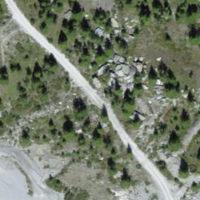
EUNIS habitat code: 48
Species observed at this site:
Dryas octopetala